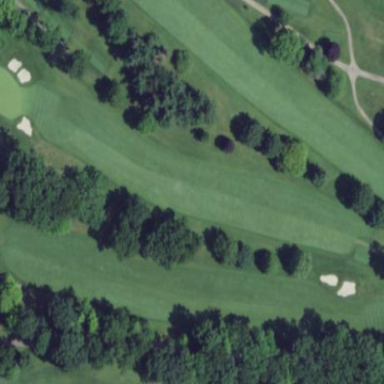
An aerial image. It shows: Golf fairway in the image.